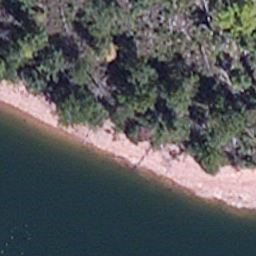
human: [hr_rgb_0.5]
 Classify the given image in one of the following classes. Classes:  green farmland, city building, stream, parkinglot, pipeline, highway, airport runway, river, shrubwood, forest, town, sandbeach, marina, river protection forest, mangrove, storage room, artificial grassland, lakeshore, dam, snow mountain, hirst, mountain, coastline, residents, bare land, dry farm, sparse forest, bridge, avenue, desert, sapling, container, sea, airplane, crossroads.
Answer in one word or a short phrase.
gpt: lakeshore